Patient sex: M
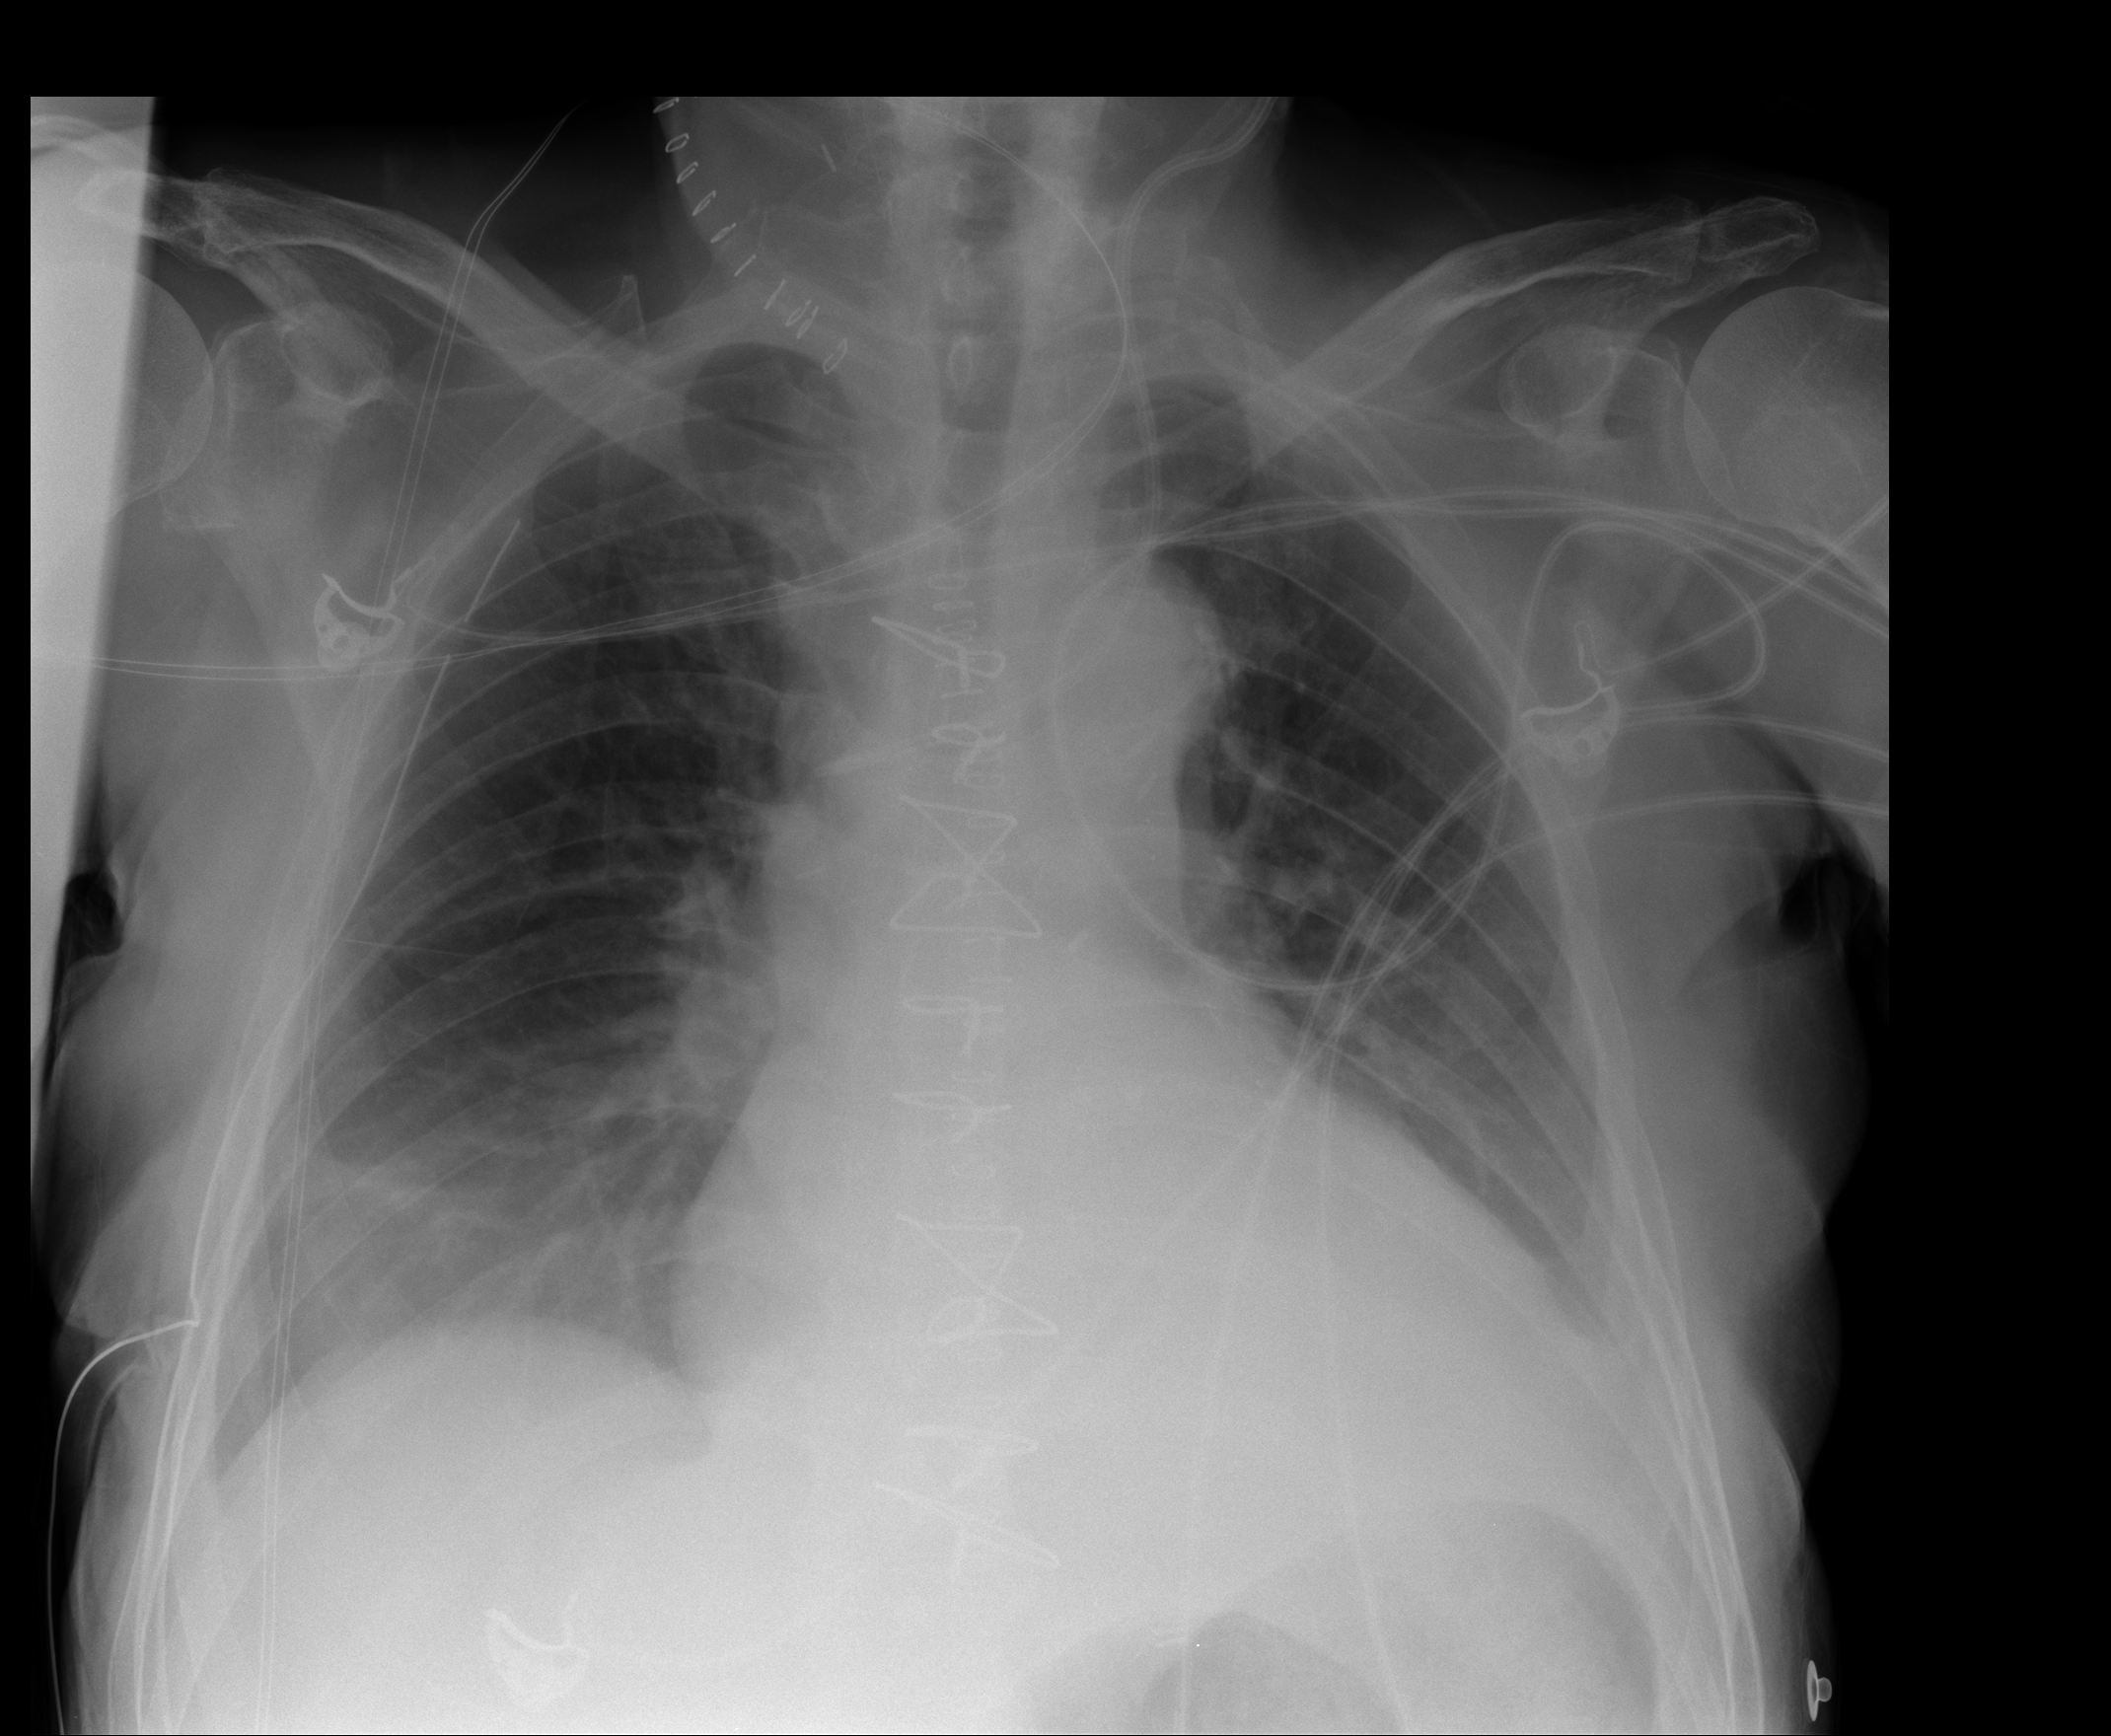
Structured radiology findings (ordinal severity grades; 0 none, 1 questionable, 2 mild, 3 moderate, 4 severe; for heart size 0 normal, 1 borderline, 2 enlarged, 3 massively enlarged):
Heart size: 2
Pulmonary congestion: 1
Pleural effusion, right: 2
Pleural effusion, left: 1
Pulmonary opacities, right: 0
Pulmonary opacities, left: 0
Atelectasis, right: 2
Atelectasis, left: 2